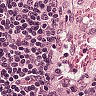
Metastatic tissue present: no